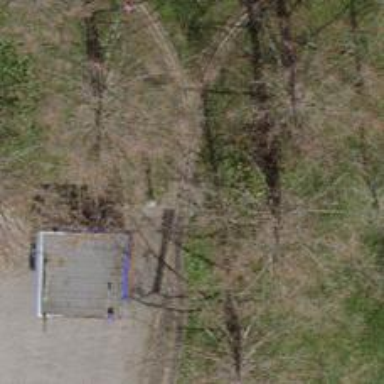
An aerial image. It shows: Miniature railway.